Interaction volume radius: 5 \u00c5
Interaction volume height: 15 \u00c5
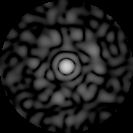
Disorder parameter: 0.8057